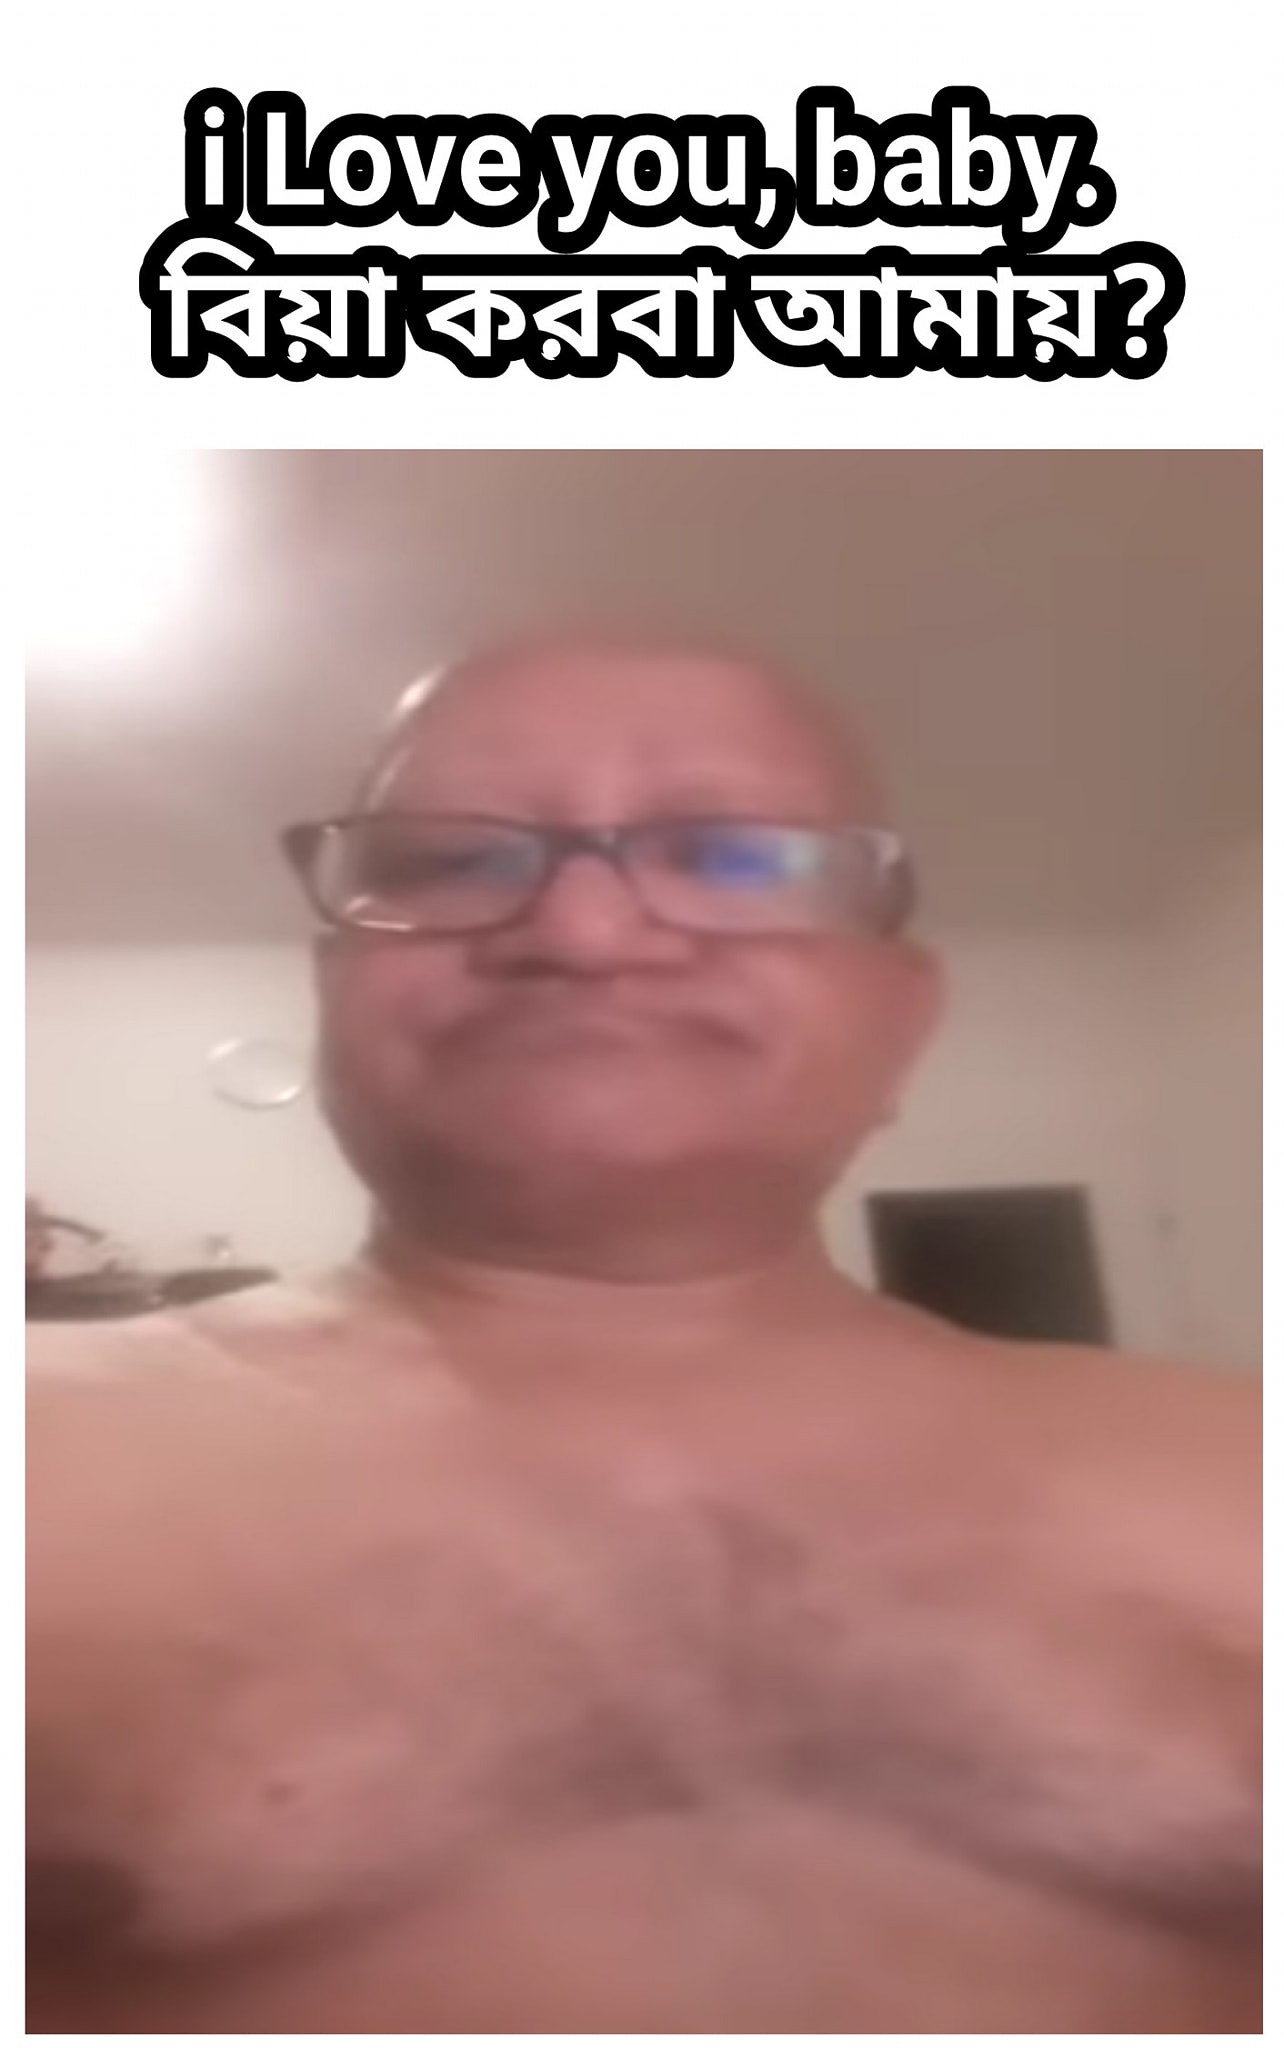
Caption: i love you, baby.   বিয়া করবা আমায় ?
Label: non-hate